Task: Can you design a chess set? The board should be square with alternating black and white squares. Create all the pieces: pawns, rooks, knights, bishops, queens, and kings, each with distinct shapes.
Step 5369:
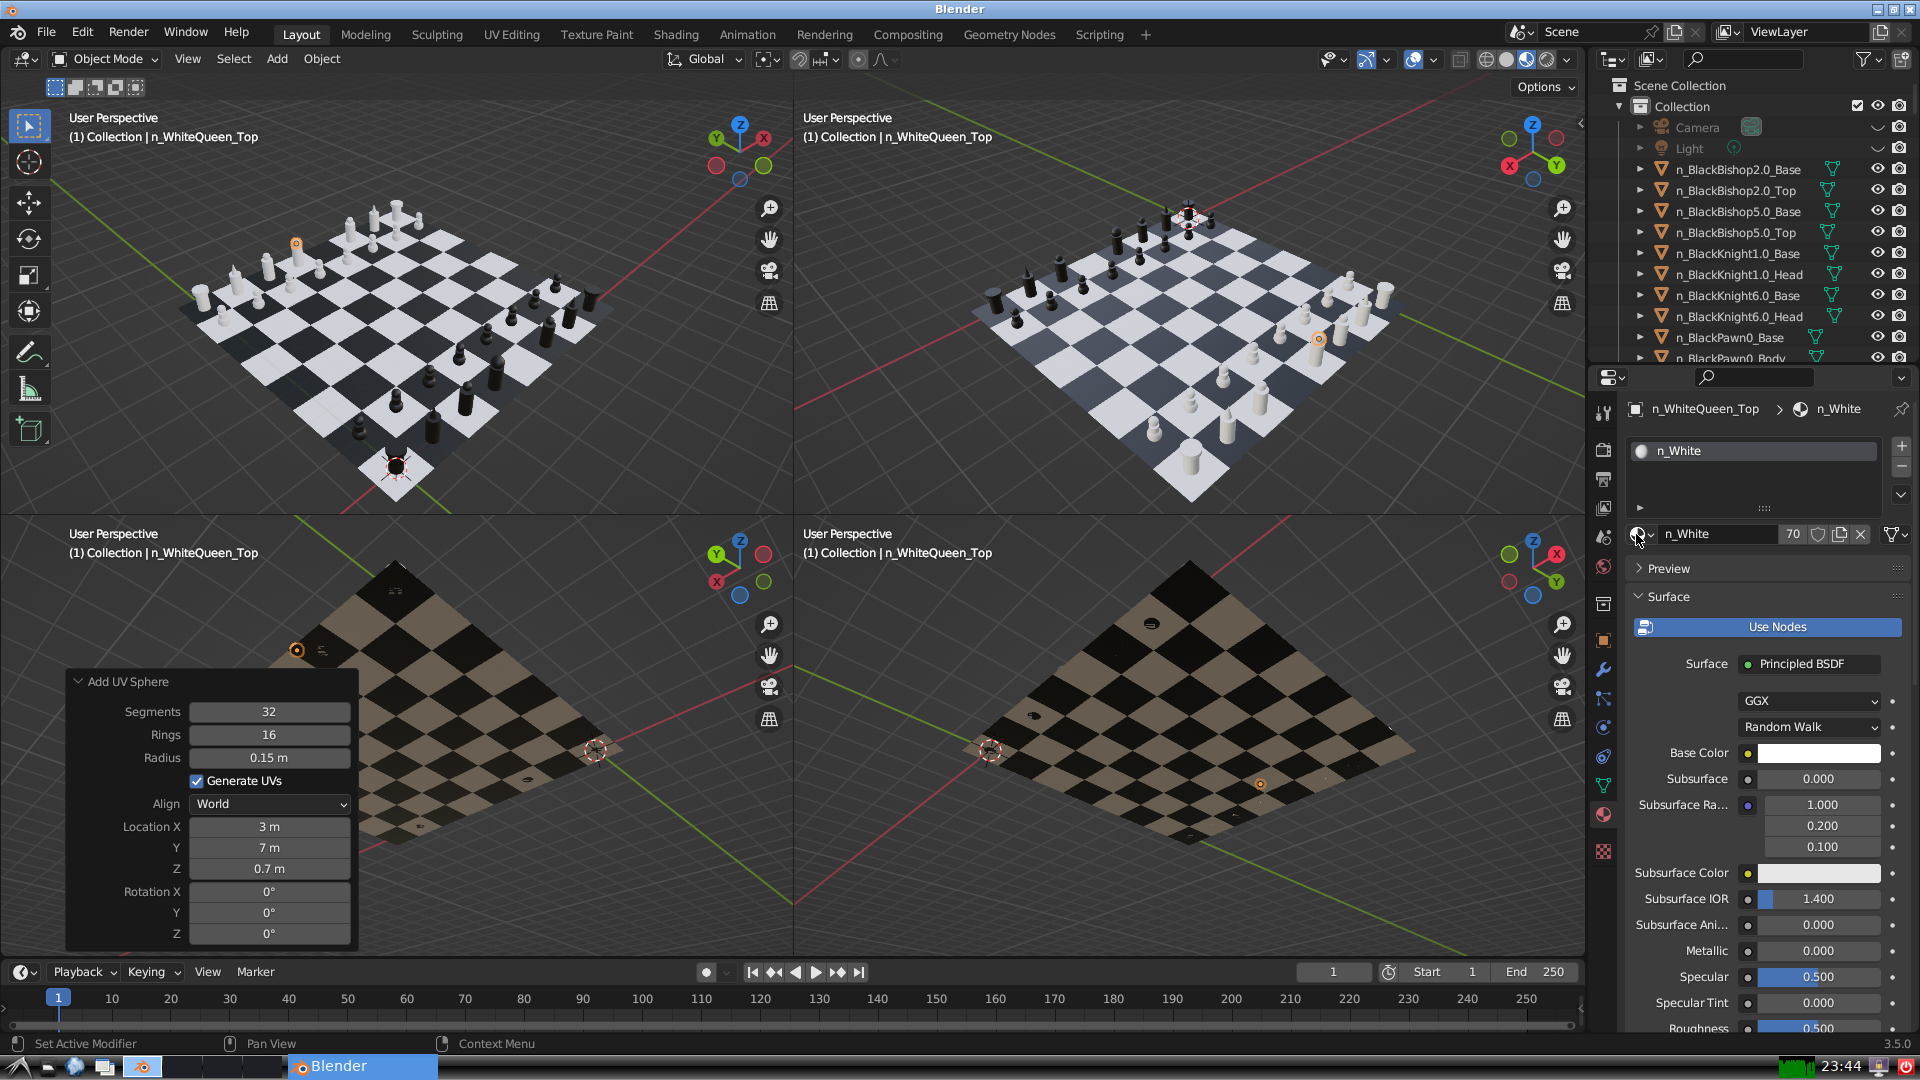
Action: {"mouse_move": [278, 58]}